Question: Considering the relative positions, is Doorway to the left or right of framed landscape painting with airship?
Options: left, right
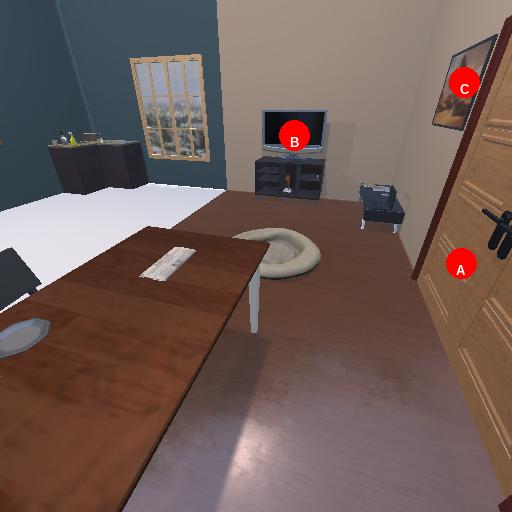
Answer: left